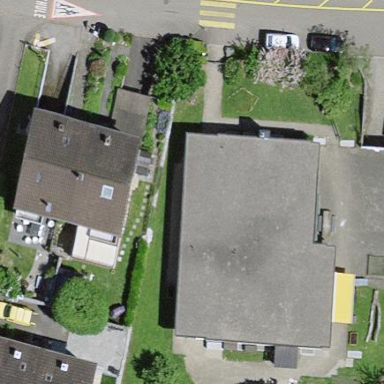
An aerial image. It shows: Kindergarten building.